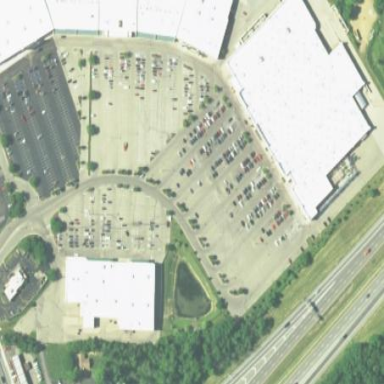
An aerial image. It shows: Retail area.